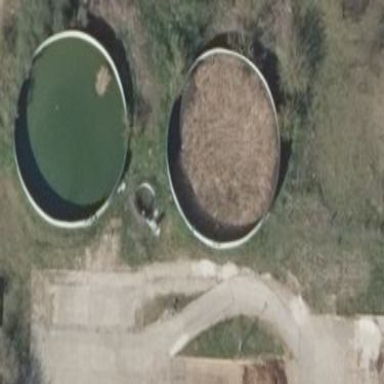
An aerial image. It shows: Farm auxiliary building with storage tank.